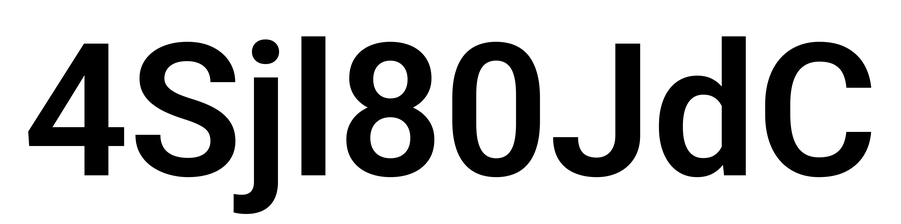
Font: Roboto_SemiBold